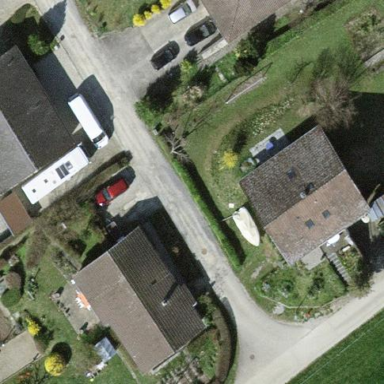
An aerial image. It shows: Simple and straightforward house.